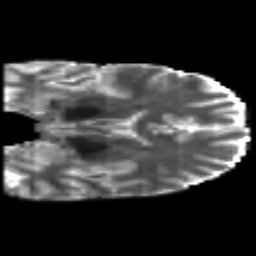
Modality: T2w
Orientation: coronal
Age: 41
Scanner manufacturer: philips
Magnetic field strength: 3 T
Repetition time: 8.6 s
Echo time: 0.127 s